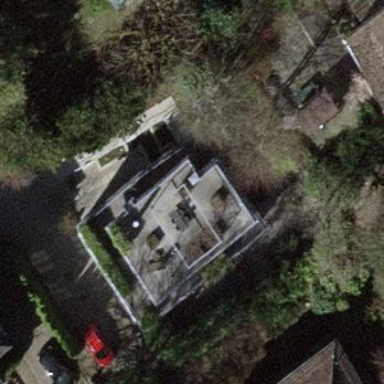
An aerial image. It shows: Building with flat roof.